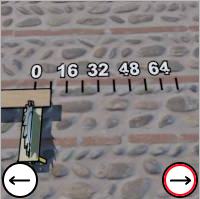
Task: length
Answer: 8
First scale value: 16.0